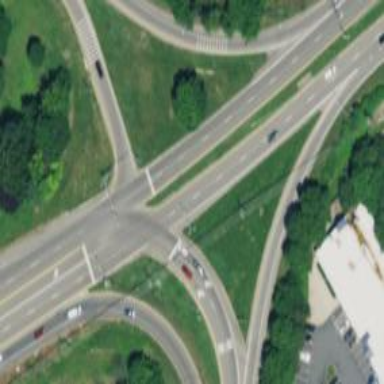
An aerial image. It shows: Grassy traffic island.